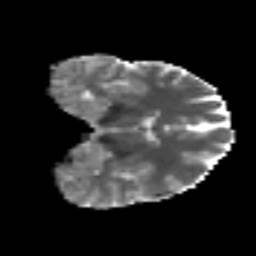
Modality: MD
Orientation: coronal
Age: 37
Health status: ill
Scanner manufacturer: philips
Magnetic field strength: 3 T
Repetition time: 9 s
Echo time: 0.127 s